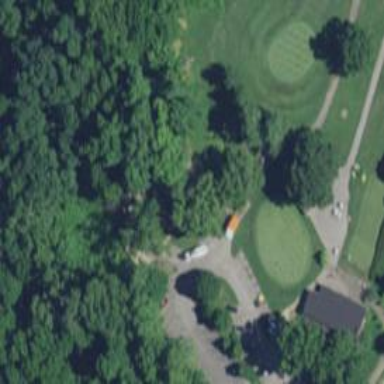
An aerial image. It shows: Service road designated as golf cart path.